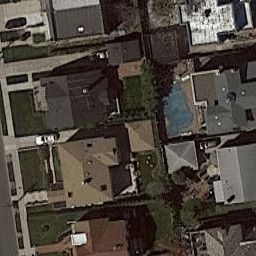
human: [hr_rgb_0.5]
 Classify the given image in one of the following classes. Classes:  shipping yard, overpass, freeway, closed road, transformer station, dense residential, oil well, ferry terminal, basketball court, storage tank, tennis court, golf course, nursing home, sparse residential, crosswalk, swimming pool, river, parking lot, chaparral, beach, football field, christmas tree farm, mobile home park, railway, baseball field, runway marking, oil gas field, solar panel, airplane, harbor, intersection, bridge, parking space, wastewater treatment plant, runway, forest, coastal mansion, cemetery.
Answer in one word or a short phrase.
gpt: dense residential